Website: apple
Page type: address-validator
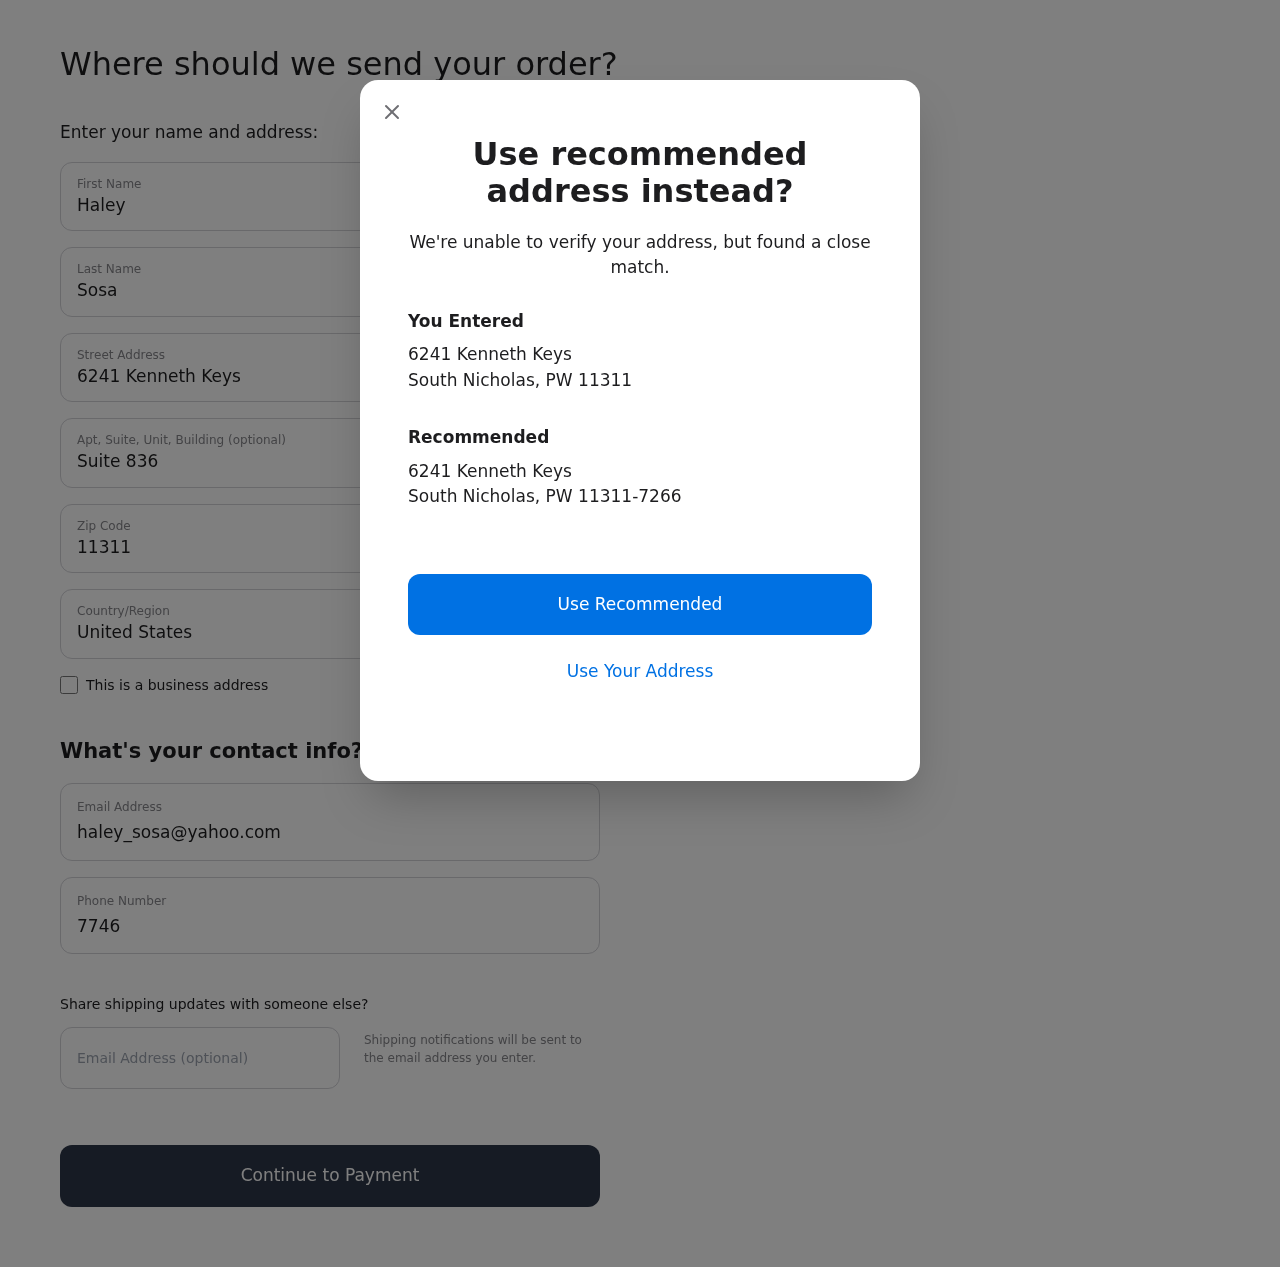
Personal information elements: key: PII_CITY
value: South Nicholas
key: PII_COUNTRY
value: United States
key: PII_EMAIL
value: haley_sosa@yahoo.com
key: PII_FIRSTNAME
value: Haley
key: PII_GIFT_EMAIL
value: tylergutierrez@yahoo.com
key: PII_LASTNAME
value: Sosa
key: PII_PHONE
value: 7746296863
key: PII_POSTCODE
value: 11311
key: PII_POSTCODE_FULL
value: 11311-7266
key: PII_STATE_ABBR
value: PW
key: PII_STREET
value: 6241 Kenneth Keys
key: PII_STREET2
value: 6241 Kenneth Keys
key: PII_STREET2
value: Suite 836
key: PII_CITY2
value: South Nicholas
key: PII_STATE_ABBR2
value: PW